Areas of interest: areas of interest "Zhanjiang Post Bureau"
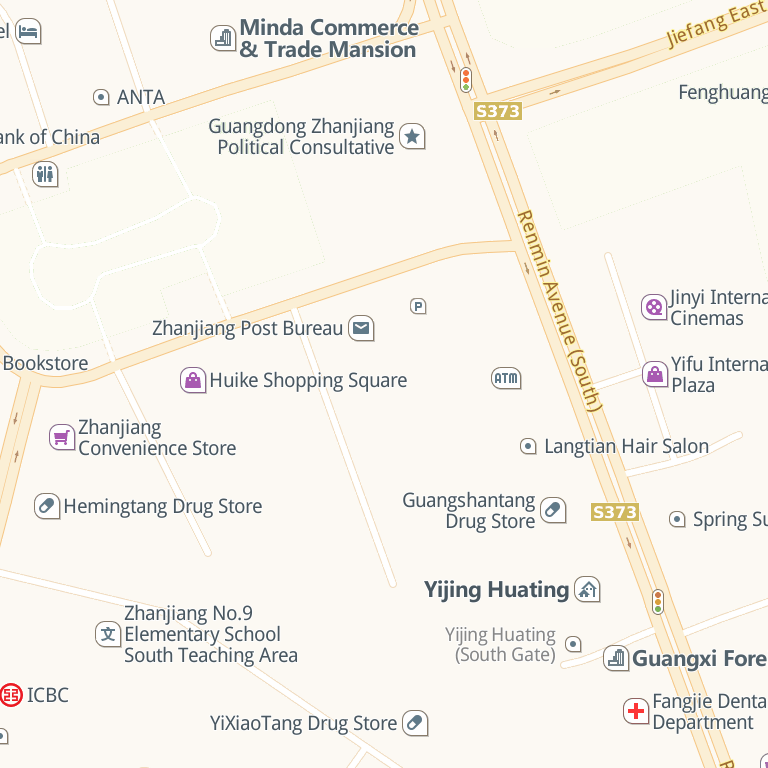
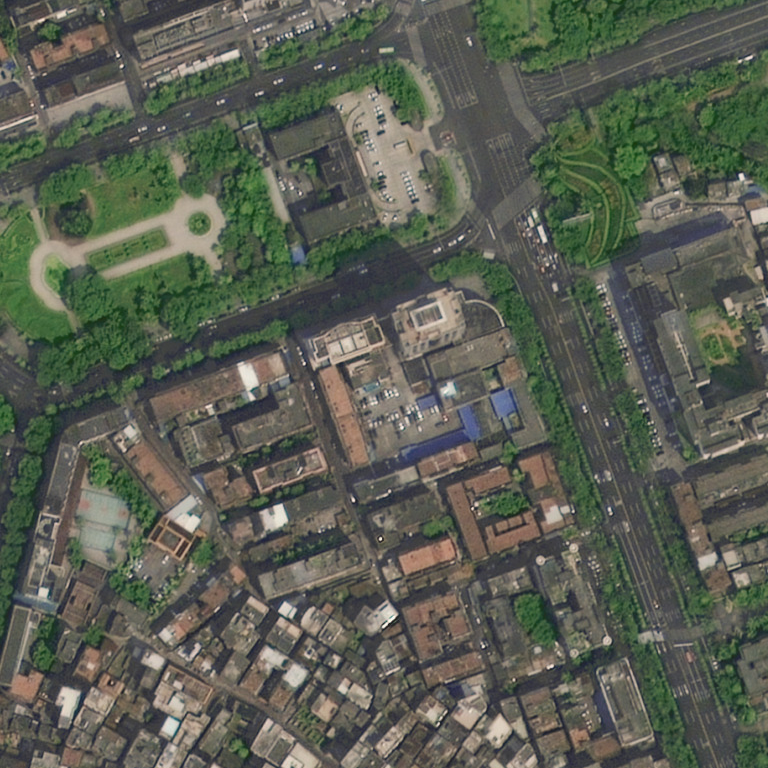